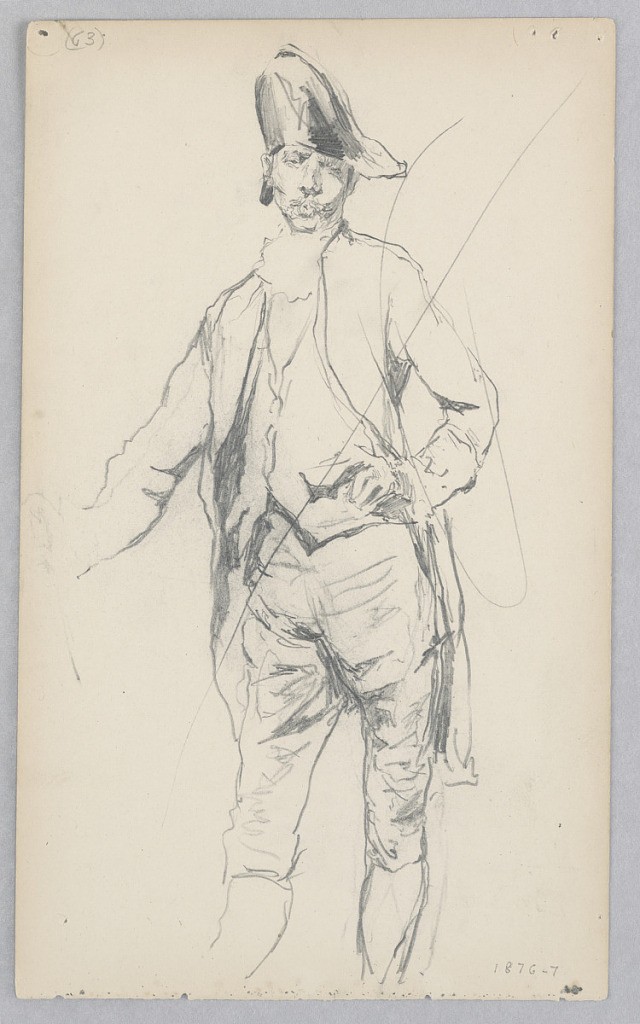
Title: Man
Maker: Robert Frederick Blum, American, 1857–1903
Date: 1876–77
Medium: Graphite on wove paper
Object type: Drawing
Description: Sketch of a male figure dressed in a uniform, with long waistcoat, short pants, hat.; Diagonal line through drawing.